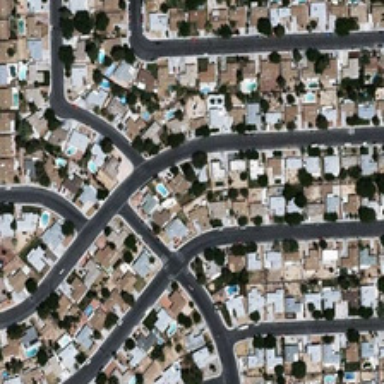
Many buildings and green trees are in two sides of several curved rivers in a dense residential area .